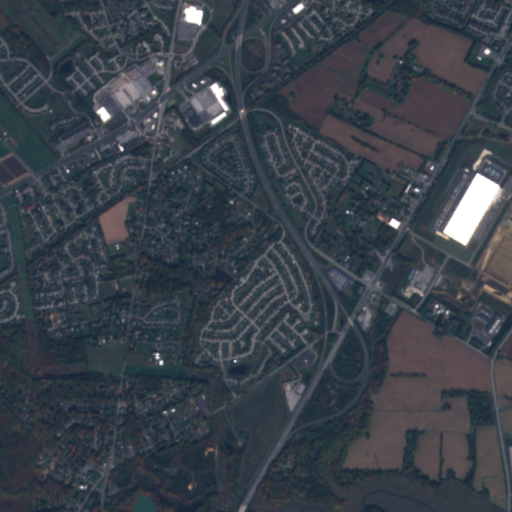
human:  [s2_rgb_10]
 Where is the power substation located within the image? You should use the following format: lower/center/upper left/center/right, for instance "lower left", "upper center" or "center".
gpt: The power substation is located in the lower right of the image.
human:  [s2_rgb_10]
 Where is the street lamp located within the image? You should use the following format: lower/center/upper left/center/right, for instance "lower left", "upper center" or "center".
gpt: The street lamp is located in the upper left of the image.
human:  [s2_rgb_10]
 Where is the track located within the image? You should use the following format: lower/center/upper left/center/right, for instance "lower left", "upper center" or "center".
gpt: There is no track in the image.